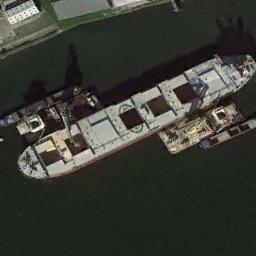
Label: ship